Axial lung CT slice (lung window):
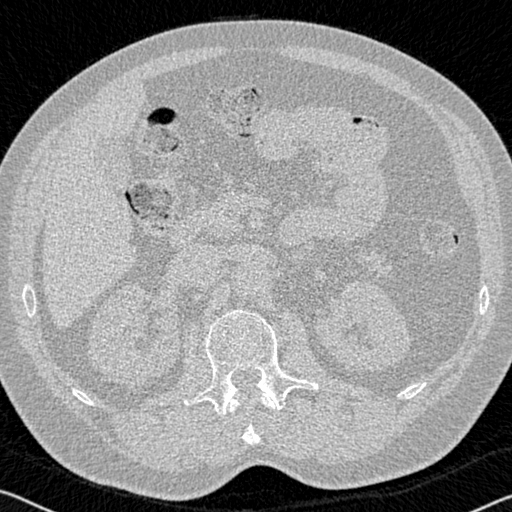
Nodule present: no